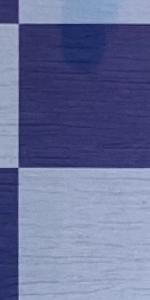
Label: Empty